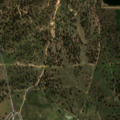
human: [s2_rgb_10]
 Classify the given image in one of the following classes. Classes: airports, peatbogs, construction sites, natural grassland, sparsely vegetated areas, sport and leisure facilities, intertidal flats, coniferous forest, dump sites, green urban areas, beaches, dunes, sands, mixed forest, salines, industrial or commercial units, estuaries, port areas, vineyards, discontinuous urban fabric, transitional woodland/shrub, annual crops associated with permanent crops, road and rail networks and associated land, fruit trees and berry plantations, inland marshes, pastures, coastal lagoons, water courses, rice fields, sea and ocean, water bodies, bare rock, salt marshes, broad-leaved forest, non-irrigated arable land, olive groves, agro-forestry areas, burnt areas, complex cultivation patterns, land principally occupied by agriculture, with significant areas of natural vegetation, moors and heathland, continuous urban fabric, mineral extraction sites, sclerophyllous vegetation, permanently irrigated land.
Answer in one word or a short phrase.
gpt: pastures, agro-forestry areas